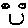
Label: smiley face